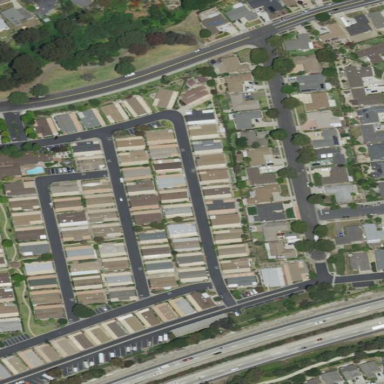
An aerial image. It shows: Residential area known as trailer park.